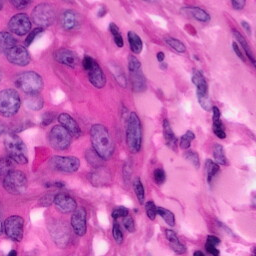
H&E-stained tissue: Pancreatic